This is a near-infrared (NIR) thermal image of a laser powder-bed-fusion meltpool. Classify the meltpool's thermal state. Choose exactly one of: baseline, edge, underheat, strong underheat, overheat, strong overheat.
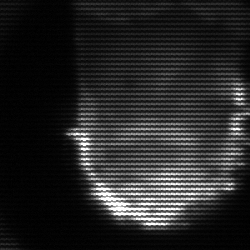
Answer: baseline